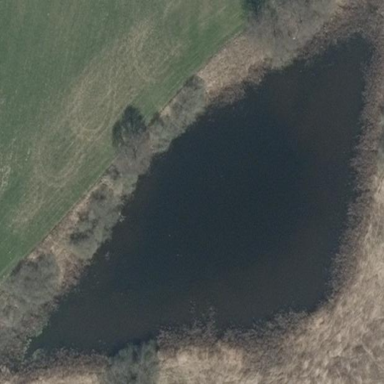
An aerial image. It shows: Pond with natural water.